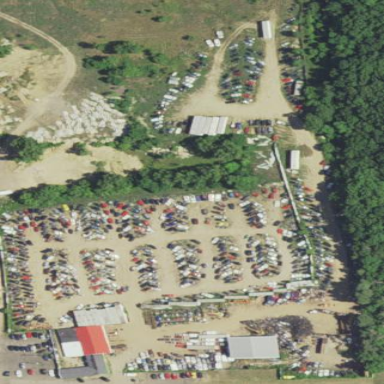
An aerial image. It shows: Scrap yard situated in industrial area.